Field crop: maize
Growth stage: 2
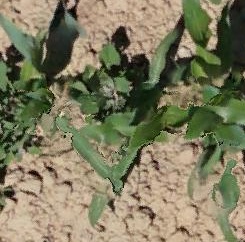
Species: maize